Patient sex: F
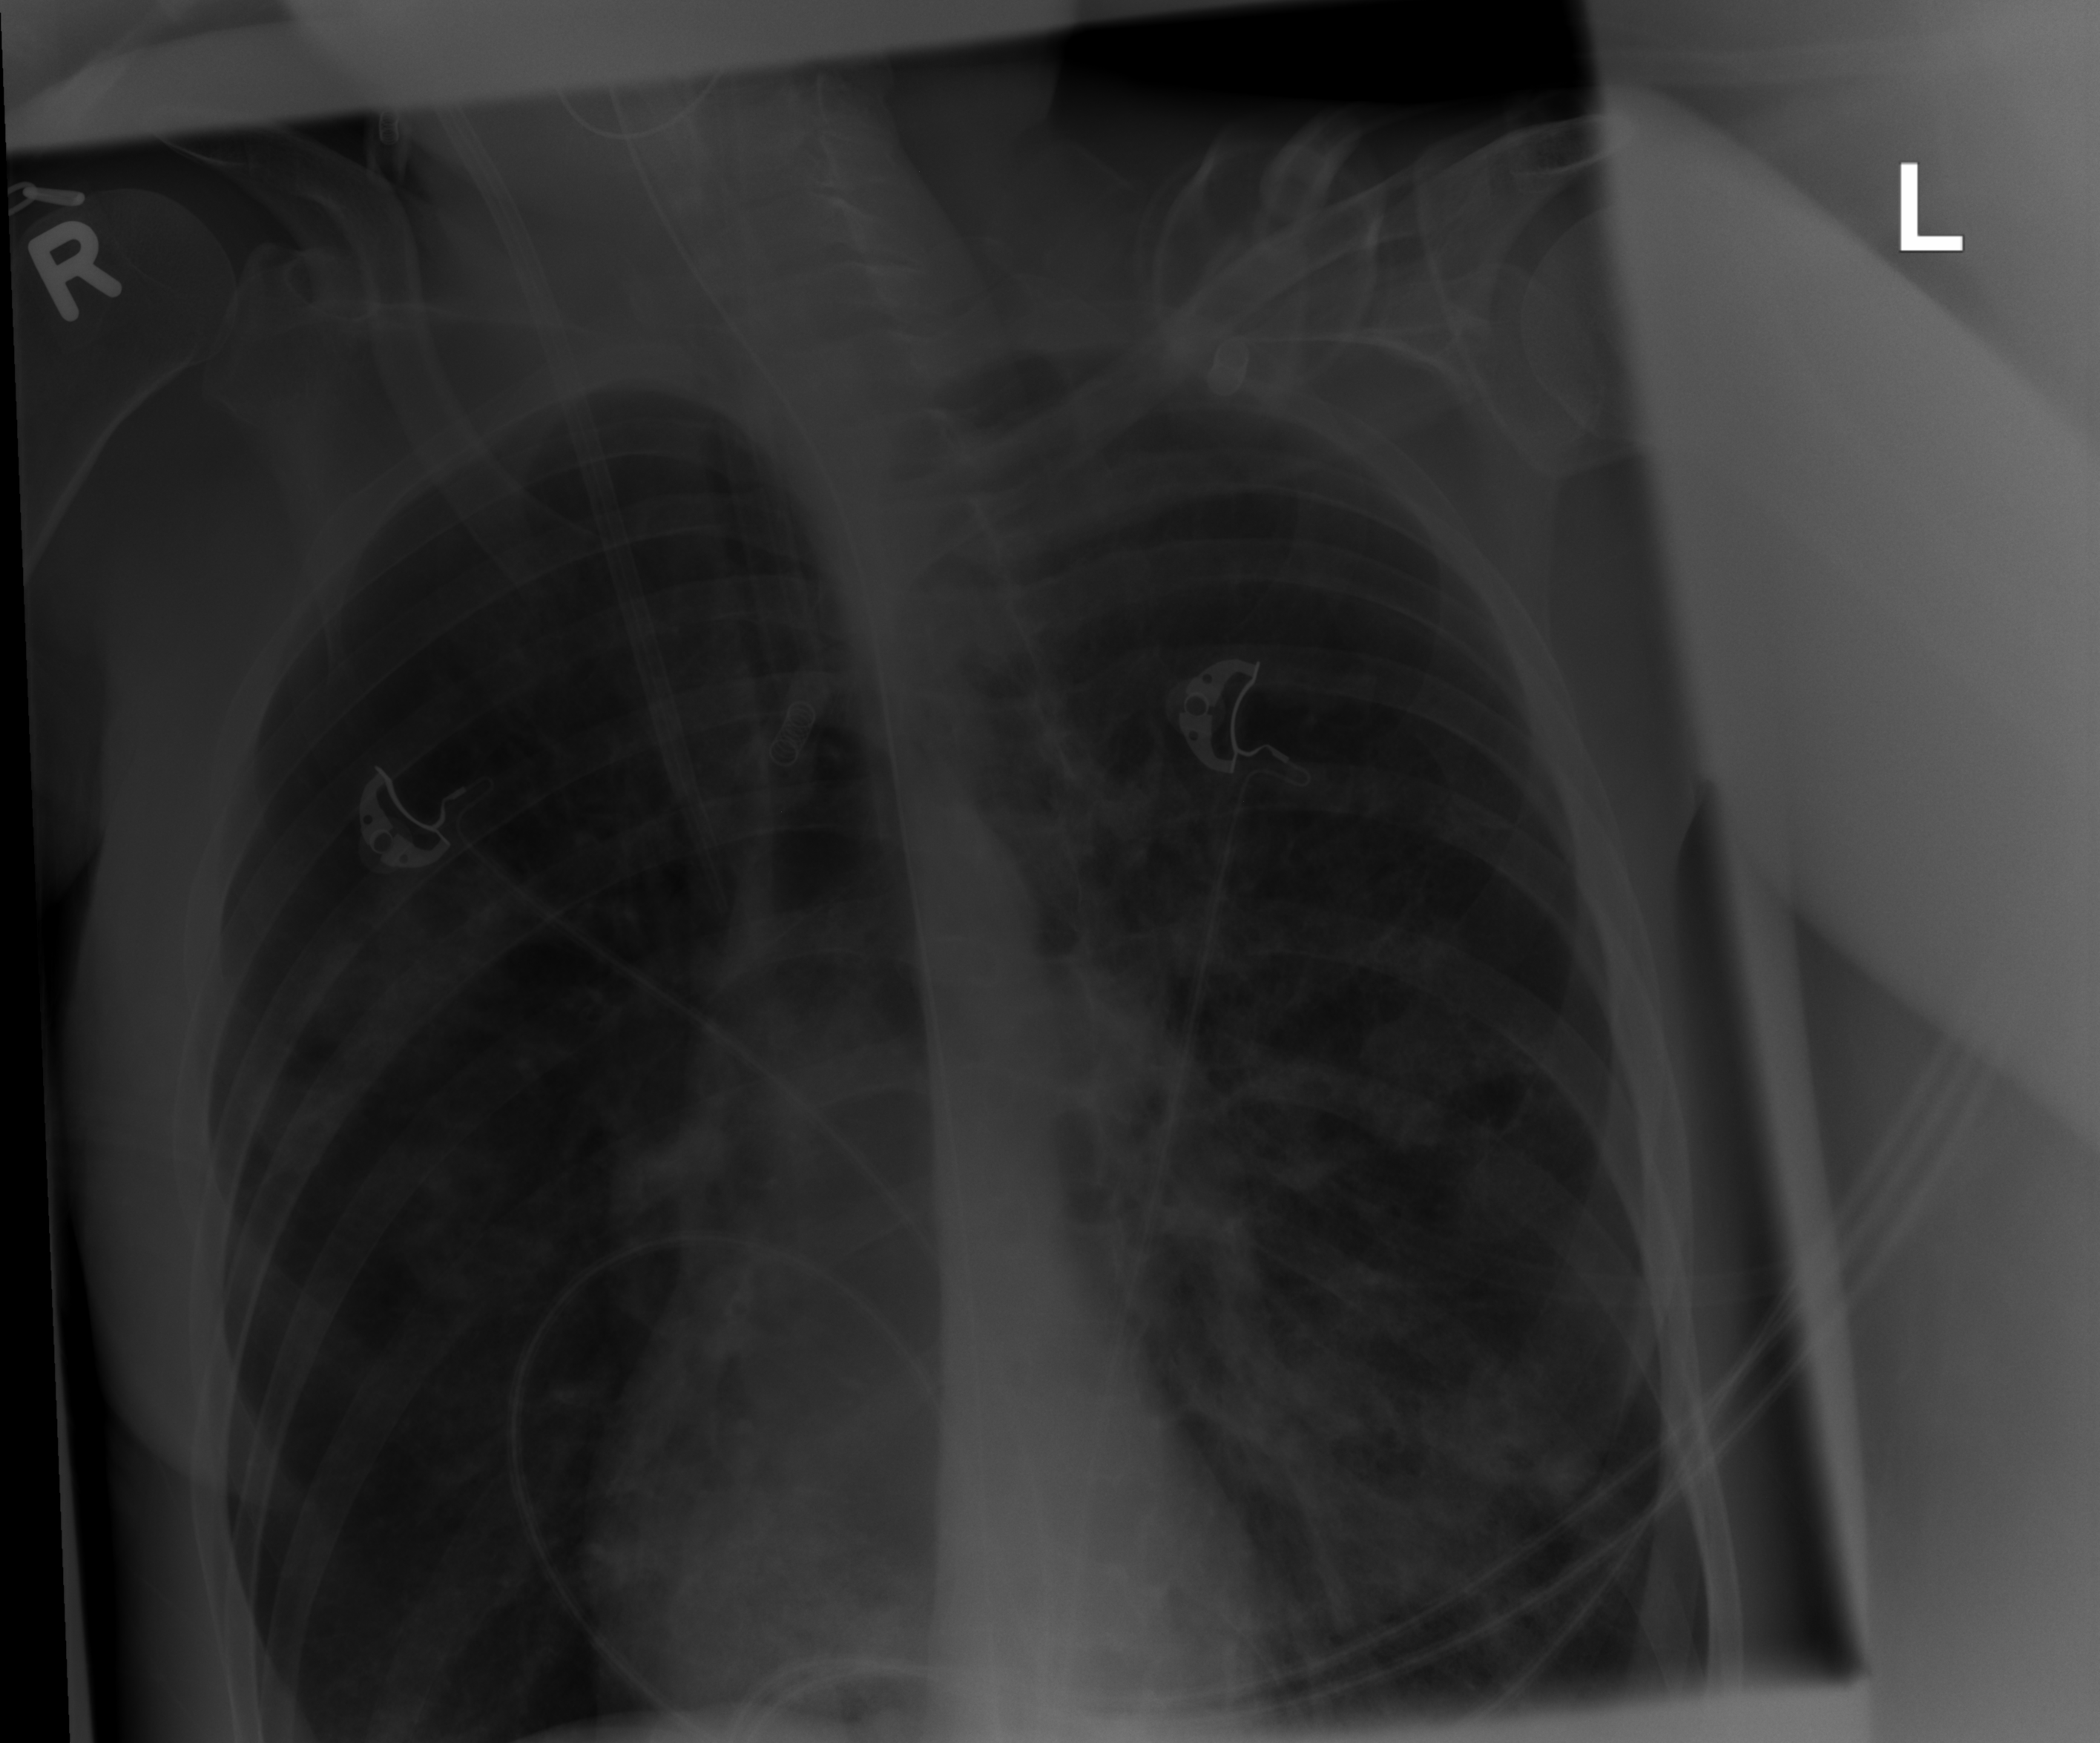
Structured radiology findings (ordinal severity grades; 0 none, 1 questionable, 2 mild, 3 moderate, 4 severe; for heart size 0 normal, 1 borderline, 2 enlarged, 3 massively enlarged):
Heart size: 0
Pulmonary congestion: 2
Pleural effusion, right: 0
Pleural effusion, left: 0
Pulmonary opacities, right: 2
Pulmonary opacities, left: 2
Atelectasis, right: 2
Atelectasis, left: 2